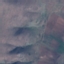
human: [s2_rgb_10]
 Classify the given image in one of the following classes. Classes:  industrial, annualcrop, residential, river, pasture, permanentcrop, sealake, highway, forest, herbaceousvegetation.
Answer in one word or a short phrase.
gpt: HerbaceousVegetation